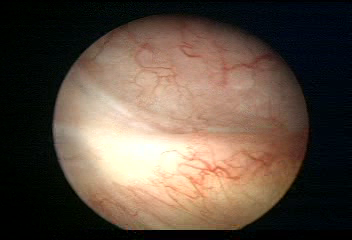
Modality: WLC
Class: Normal mucosa
Bladder cancer association: No